Question: Recently after following Apple documentation

I used the following conventions to avoid retain cycle issues.
'''
__weak __typeof(self) weak_self = self;
void(^completionBlock)(void) = ^(){
__typeof(self) strong_self = weak_self;
if (strong_self) {
if (strong_self->_completion != NULL) {
strong_self->_completion();
}
}
};
'''
But this code is found to be crashing because self is getting deallocated before invoking the block.
When I used the following it is found to be working.
'''
__block __typeof(self) block_self = self;
void(^completionBlock)(void) = ^(){
if (block_self->_completion != NULL) {
block_self->_completion();
}
};
'''
Now I am confused when we should use __weak reference. Only in the following case of ""
'''
__weak __typeof(self) weak_self = self;
self.completionBlock = ^(){
if (weak_self->_completion != NULL) {
weak_self->_completion();
}
};
'''
Any light on this conditions will be very useful to me.
My implementation code is given below.
=================================================
# File MyViewController
'''
@implementation MyViewController
//starting point
- (void)myPushMethod {
__weak __typeof(self) weak_self = self;
MyViewControllerTransitioning *delegateObj = [[MyViewControllerTransitioning alloc] initWithCompletion:^{
//resetting the delegate
__typeof(self) strong_self = weak_self;
if (strong_self) {
strong_self.navigationController.delegate = nil;
}
}];
self.navigationController.delegate = delegateObj;
[self.navigationController pushViewController:someViewController animated:_animated];
//it is found that delegateObj is getting deallocated while reaches this point
}
@end
'''
=================================================
# File MyViewControllerTransitioning
'''
@implementation MyViewControllerTransitioning
- (instancetype)initWithCompletion:(completionHandler)completionHandler
{
if(self = [super init])
{
if (completionHandler != NULL) {
_completion = completionHandler;
}
}
return self;
}
- (id <UIViewControllerAnimatedTransitioning>)navigationController:(UINavigationController *)navigationController
animationControllerForOperation:(UINavigationControllerOperation)operation
fromViewController:(UIViewController *)fromVC
toViewController:(UIViewController *)toVC
{
id<UIViewControllerAnimatedTransitioning> animationTransitioning = nil;
//crashes here
__block __typeof(self) block_self = self;
void(^completionBlock)(void) = ^(){
if (block_self->_completion != NULL) {
block_self->_completion();
}
};
//showing presentation-up animation if Push
if (operation == UINavigationControllerOperationPush) {
animationTransitioning = [[MyAnimator alloc] initWithAnimationCompletion:completionBlock];
}
return animationTransitioning;
}
- (void)dealloc{
//dealloc is called before invoking completionBlock
}
@end
'''
=================================================
# File MyAnimator
'''
@implementation MyAnimator
- (instancetype)initWithAnimationCompletion:(presentationUpCompletion)completionHandler
{
if(self = [super init])
{
if (completionHandler != NULL) {
_completion = completionHandler;
}
}
return self;
}
- (NSTimeInterval)transitionDuration:(id<UIViewControllerContextTransitioning>)transitionContext
{
return my_duration;
}
- (void)animateTransition:(id<UIViewControllerContextTransitioning>)transitionContext {
//animation logic
[UIView animateWithDuration:duration animations: ^{
//animation logic
} completion: ^(BOOL finished) {
[transitionContext completeTransition:![transitionContext transitionWasCancelled]];
}];
}
- (void)animationEnded:(BOOL) transitionCompleted {
if (transitionCompleted && _completion != NULL) {
_completion();
}
}
@end
'''
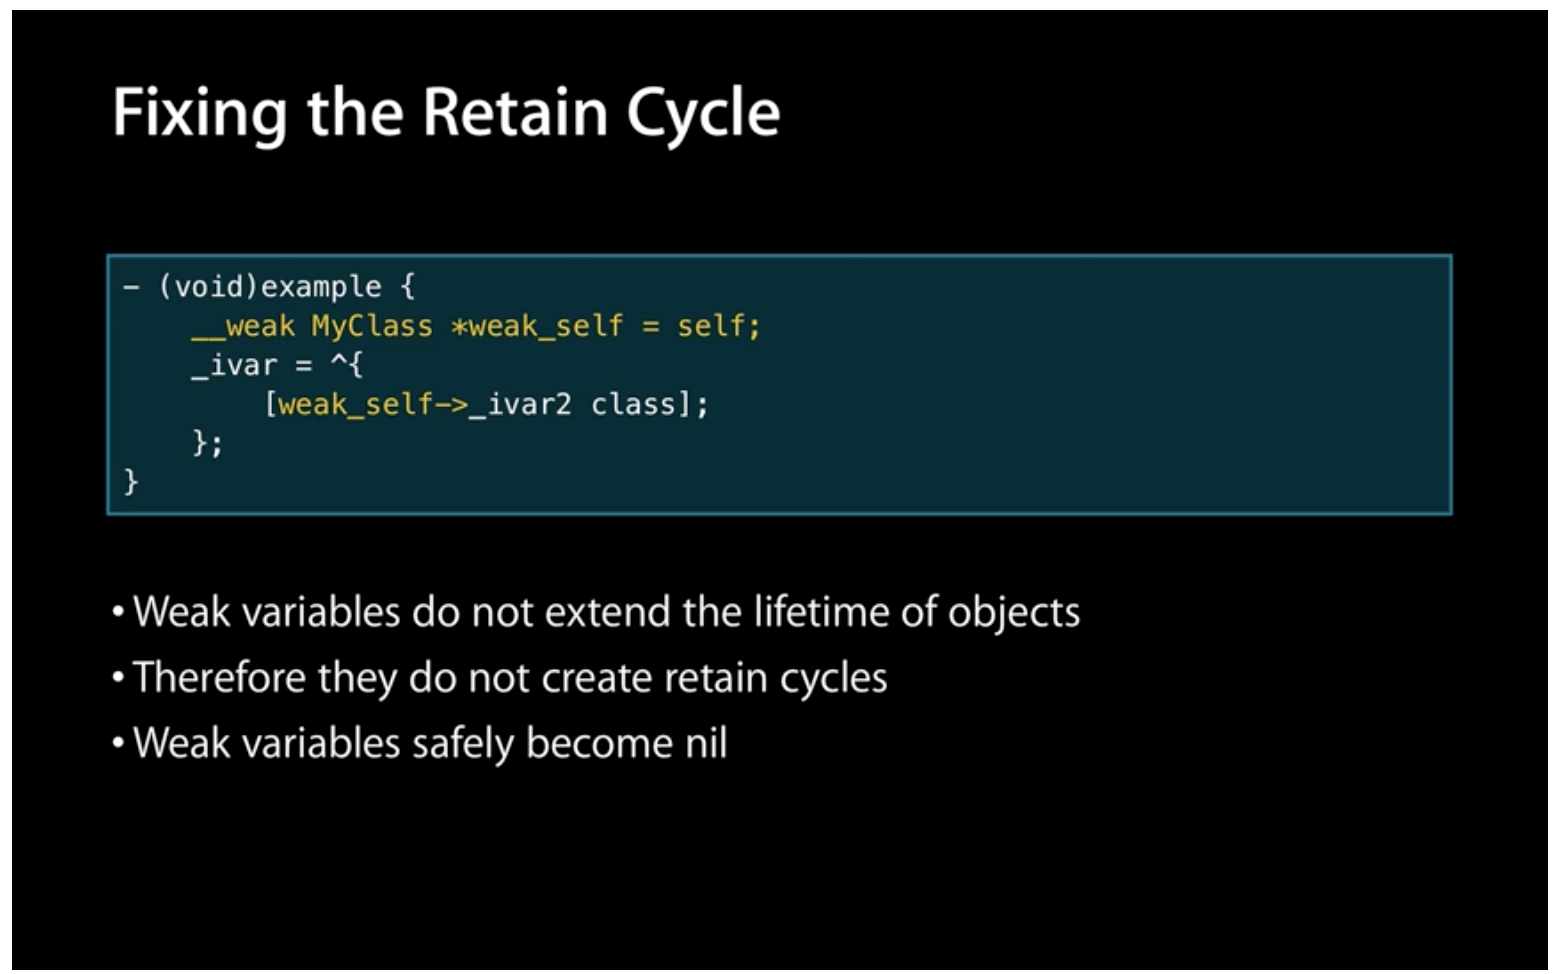
Answer: In my original answer, below, I walk through the standard 'weakSelf' pattern (and the 'weakSelf'-'strongSelf' "dance"). My conclusion was that presentation slide you reference is absolutely correct regarding the 'weakSelf' pattern (though that presentation is stylistically dated).
You subsequently provided a more complete code sample, and it turns out that it suffers from a different, unrelated problem. (Worse, it was a problem that only manifests itself when the strong reference cycles are resolved. lol.) Bottom line, the code sets the delegate of the navigation controller to a local object which falls out of scope. Because the navigation controller doesn't retain its delegate, you were ending up with a dangling pointer to this deallocated object.
If you keep your own 'strong' reference to this delegate object (keeping it from being deallocated), the problem goes away.
---
My original answer is below.
---
You said:
> used the following conventions to avoid retain cycle issues.'''
__weak __typeof(self) weak_self = self;
void(^completionBlock)(void) = ^(){
__typeof(self) strong_self = weak_self;
if (strong_self) {
if (strong_self->_completion != NULL) {
strong_self->_completion();
}
}
};
'''
But this code is found to be crashing because self is getting deallocated before invoking the block.
No, this is a very common pattern (often jokingly called the "weak self, strong self dance"). There is nothing wrong with this. If it's crashing, it's for other reasons.
Sure, I'd use modern naming conventions ('weakSelf' and 'strongSelf' rather than 'weak_self' and 'strong_self'). And I'd remove the '__' at the start of '__typeof'. And I wouldn't be inclined to dereference and ivar, but rather use a property. So, I might end up with something like:
'''
__weak typeof(self) weakSelf = self;
void(^completionBlock)(void) = ^(){
typeof(self) strongSelf = weakSelf;
if (strongSelf) {
if (strongSelf.completion != NULL) {
strongSelf.completion();
}
}
};
'''
But, still, if that is crashing, you have some other problem. Frankly, you have a block calling a block so it's a little hard to guess where your problem rests, but the problem is not in the "weak self" pattern.
Later you go on to suggest using:
'''
__block __typeof(self) block_self = self;
'''
That does not do what you think it does. The goal of the "weak self" pattern is to break the strong reference cycle (formerly known as retain cycle), but in ARC, this '__block' reference does nothing to resolve that strong reference cycle. Note, in non-ARC code, this 'block_self' pattern was used to break retain cycles, but it will not do the job in ARC.
Finally, you go on to suggest:
'''
__weak __typeof(self) weak_self = self;
self.completionBlock = ^(){
if (weak_self->_completion != NULL) {
weak_self->_completion();
}
};
'''
This has two serious problems. First, you are dereferencing a weak variable. If 'weak_self' was 'nil', it would crash. Second, even if you fixed that by using property accessor methods rather than dereferencing ivars, you have another problem here, namely a race condition.
---
Bottom line, the "weak self" pattern from that presentation is correct. Likewise, the "weak self, strong self dance" from your first example is also correct. If it's crashing for you, you have to provide us a <URL> which reproduces the problem. But in ARC code, this is a perfectly valid pattern.